Interaction volume radius: 10 \u00c5
Interaction volume height: 15 \u00c5
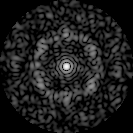
Disorder parameter: 0.7931